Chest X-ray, PA view. Patient: 37 years old, sex F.
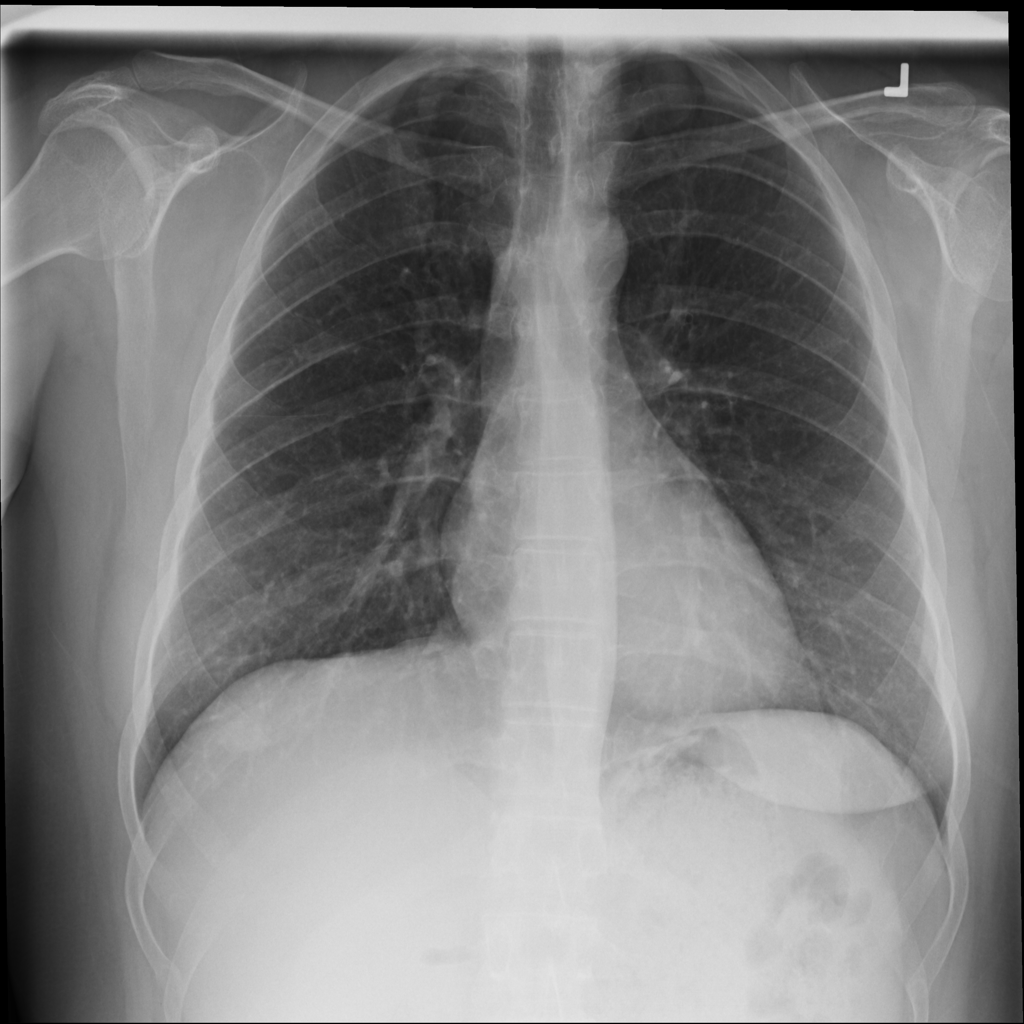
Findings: No Finding